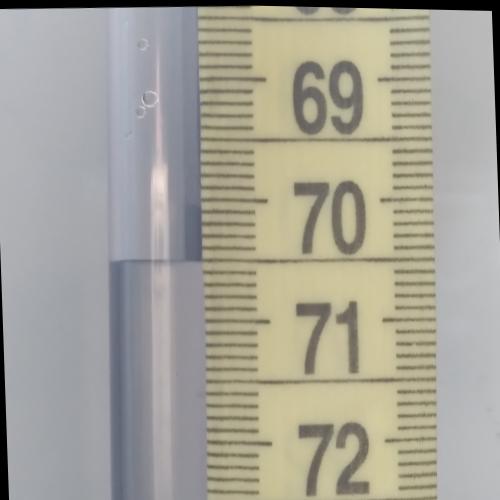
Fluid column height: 70.5 cm